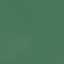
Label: SeaLake